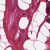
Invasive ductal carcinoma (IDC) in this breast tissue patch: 0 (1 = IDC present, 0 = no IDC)